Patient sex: F
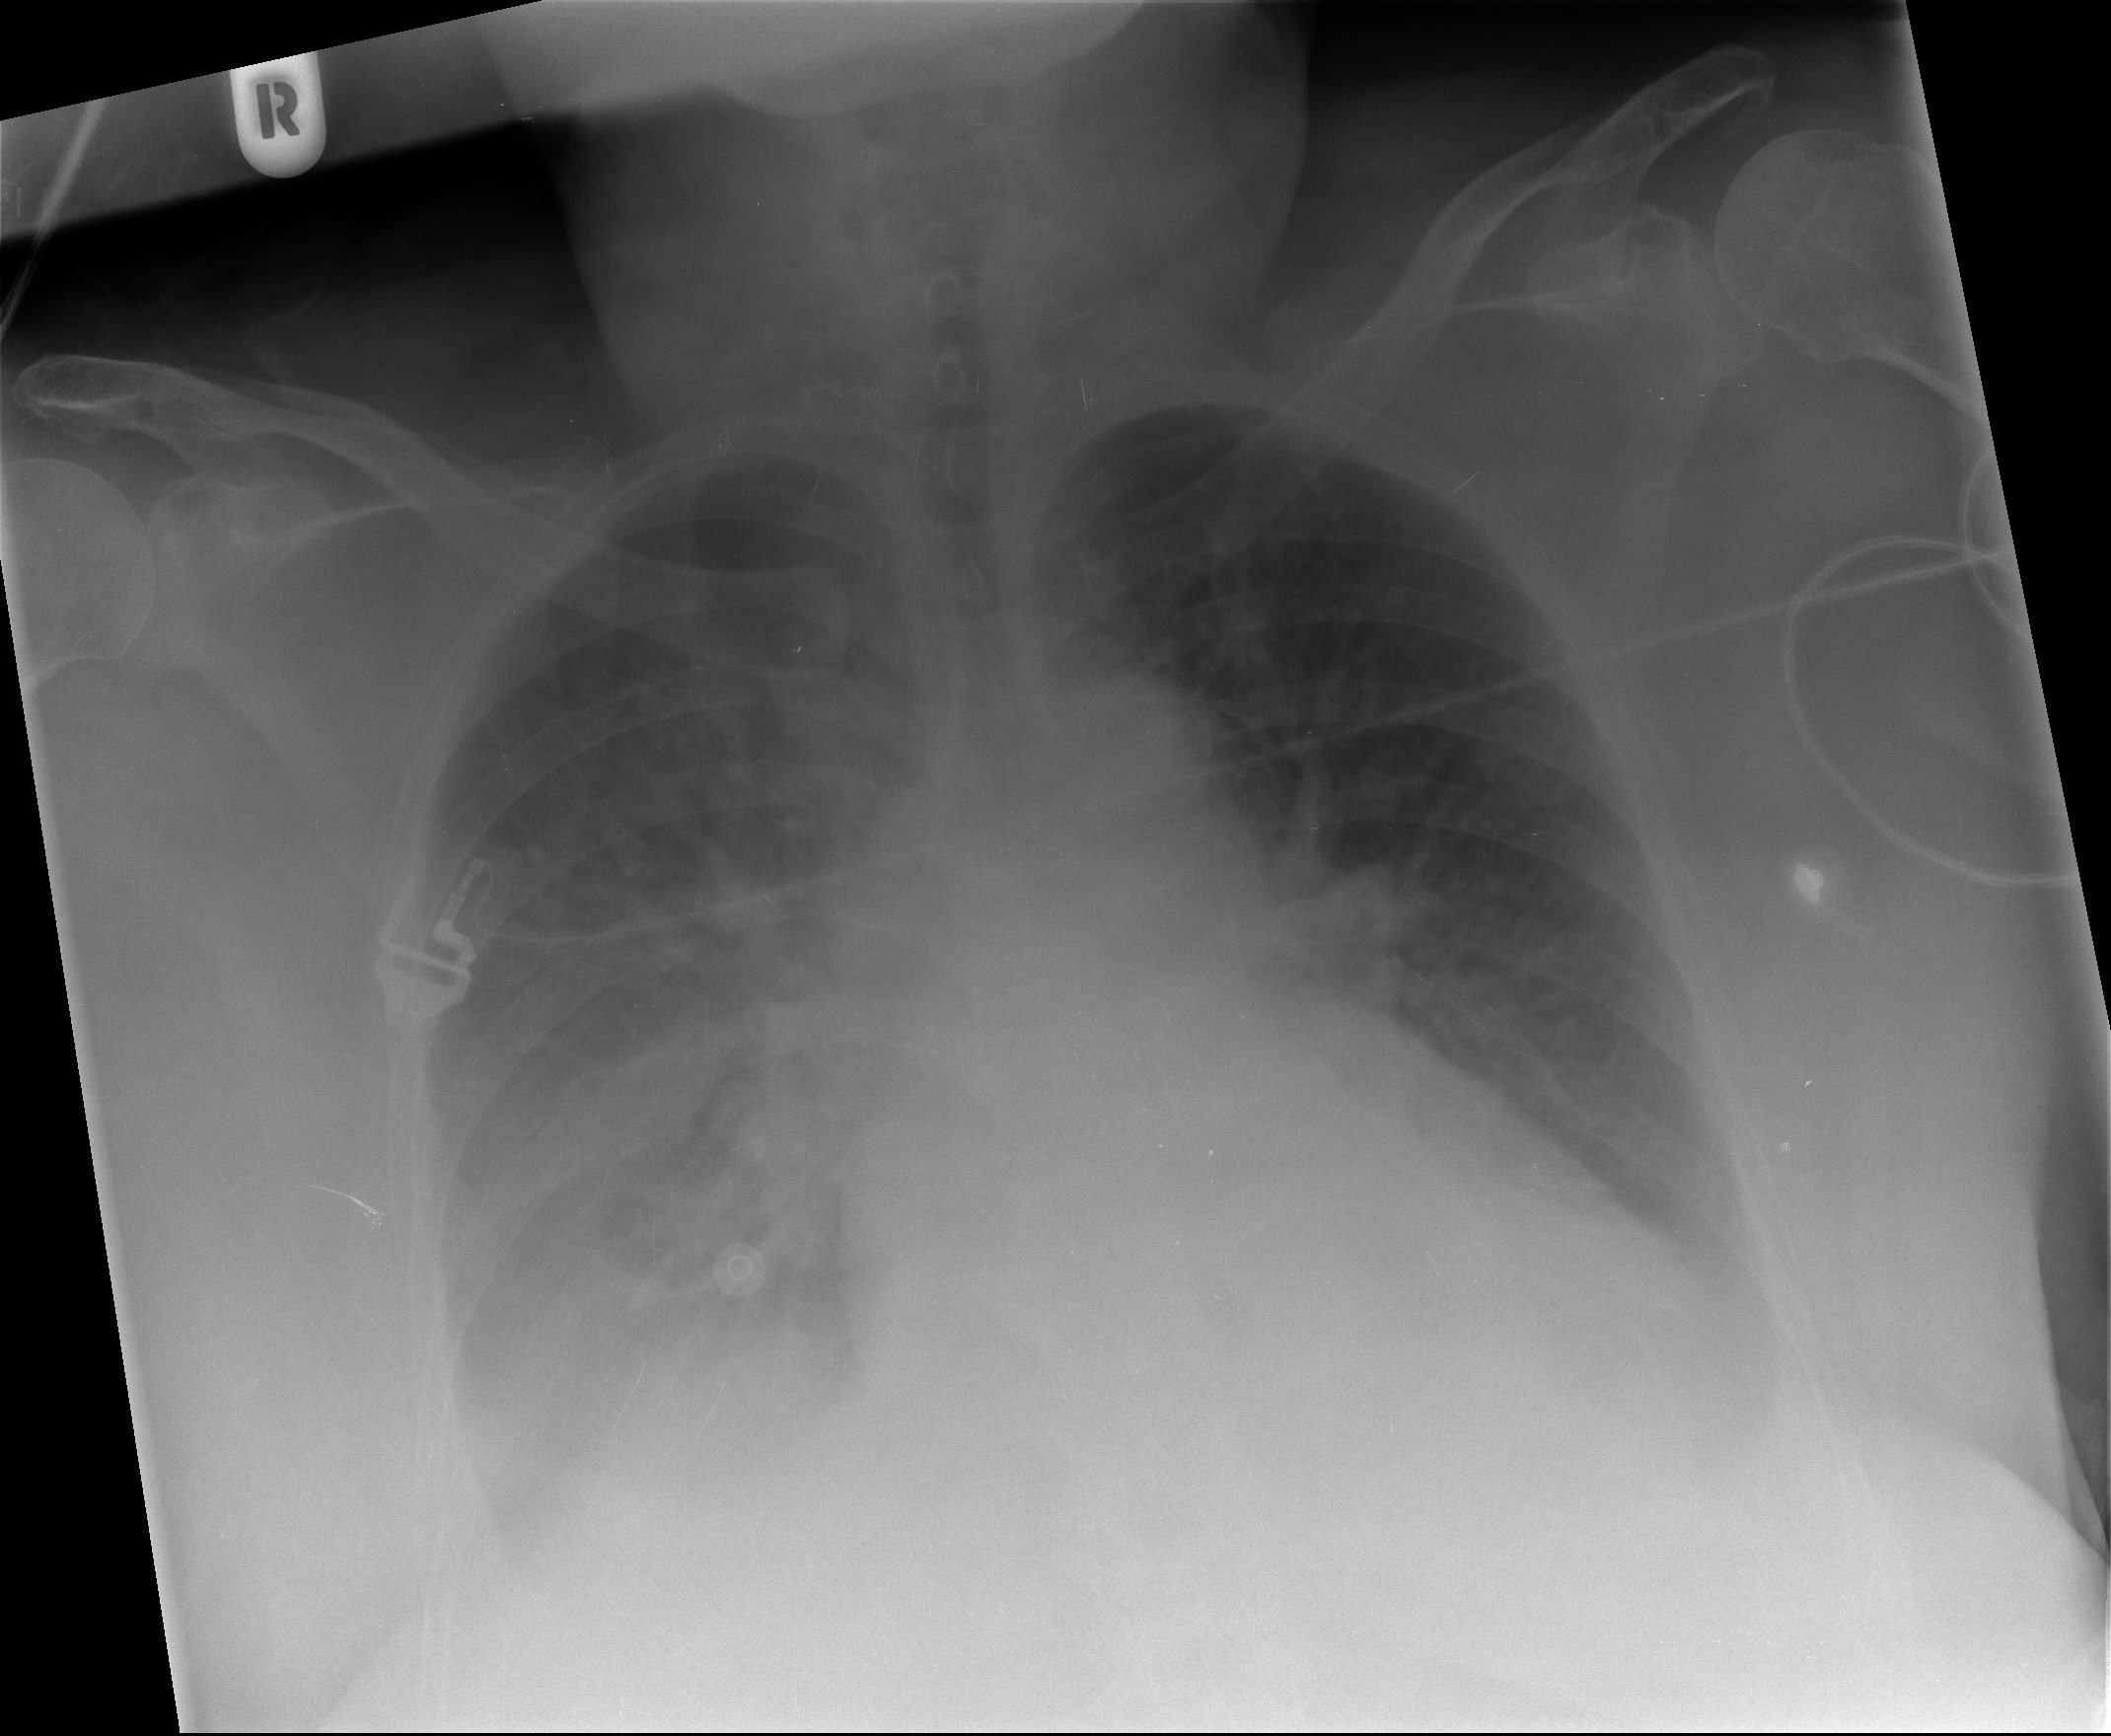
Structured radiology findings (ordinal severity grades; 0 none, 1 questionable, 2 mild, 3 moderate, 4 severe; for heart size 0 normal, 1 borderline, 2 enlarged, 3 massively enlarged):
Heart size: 2
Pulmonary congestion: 3
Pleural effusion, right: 2
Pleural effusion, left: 2
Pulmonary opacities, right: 2
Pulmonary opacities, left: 2
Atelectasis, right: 2
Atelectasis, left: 2